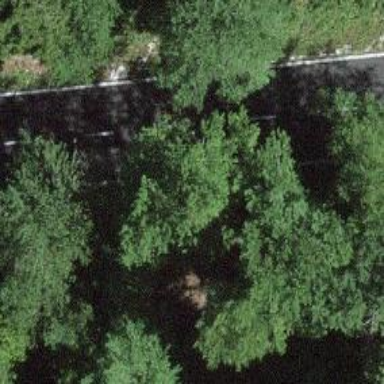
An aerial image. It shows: Tertiary road.